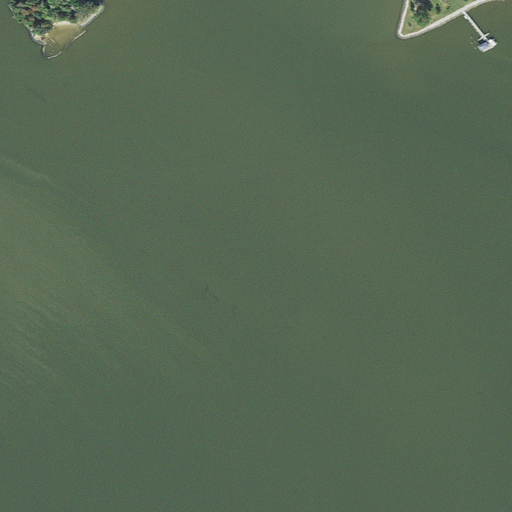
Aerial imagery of island in Maryland named Buzzard Island containing open water and low intensity development